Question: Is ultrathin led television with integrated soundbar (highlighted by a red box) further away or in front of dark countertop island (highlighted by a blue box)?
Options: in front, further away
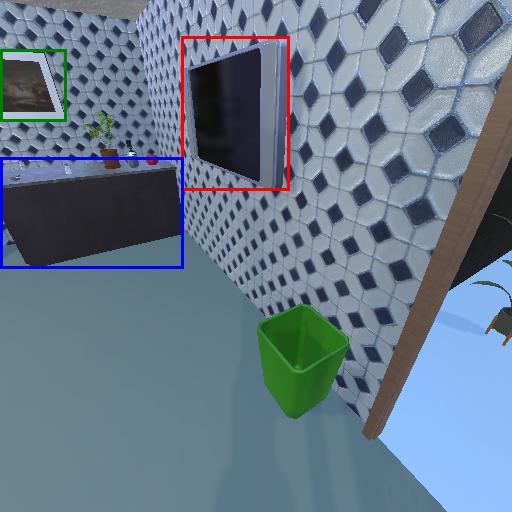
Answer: in front